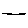
Label: line